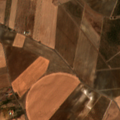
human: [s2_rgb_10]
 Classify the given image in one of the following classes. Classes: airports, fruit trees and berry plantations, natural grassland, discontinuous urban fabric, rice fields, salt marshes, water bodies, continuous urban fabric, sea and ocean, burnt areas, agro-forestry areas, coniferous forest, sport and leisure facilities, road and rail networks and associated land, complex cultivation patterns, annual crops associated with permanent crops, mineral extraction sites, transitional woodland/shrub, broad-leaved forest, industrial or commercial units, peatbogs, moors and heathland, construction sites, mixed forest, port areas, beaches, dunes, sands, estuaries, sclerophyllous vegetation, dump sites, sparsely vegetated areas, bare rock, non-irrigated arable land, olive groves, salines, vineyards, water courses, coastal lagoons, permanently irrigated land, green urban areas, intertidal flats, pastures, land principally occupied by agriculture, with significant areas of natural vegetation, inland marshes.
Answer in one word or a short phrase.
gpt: discontinuous urban fabric, non-irrigated arable land, permanently irrigated land, olive groves